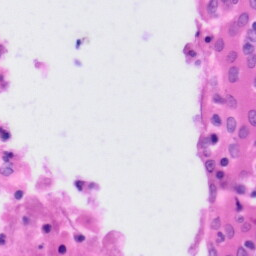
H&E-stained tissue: Tonsil